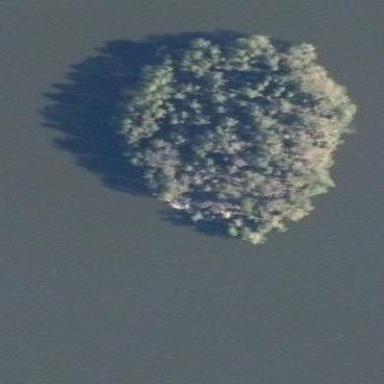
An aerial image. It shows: Island covered in forest.